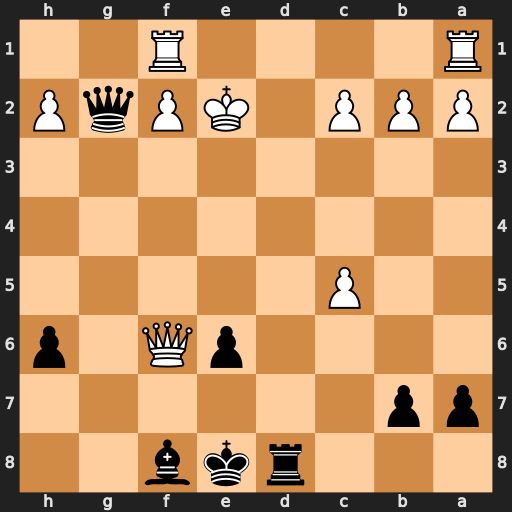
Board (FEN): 3rkb2/pp6/4pQ1p/2P5/8/8/PPP1KPqP/R4R2
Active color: b
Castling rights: -
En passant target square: -
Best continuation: Qe4#